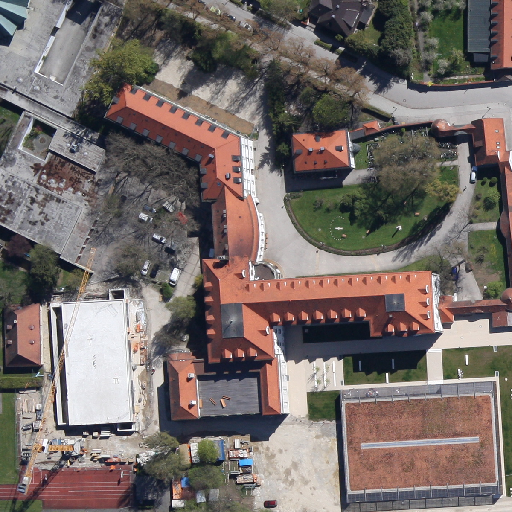
Referring expression: building along the road